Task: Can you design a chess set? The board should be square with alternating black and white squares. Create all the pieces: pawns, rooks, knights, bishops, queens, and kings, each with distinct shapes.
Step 1654:
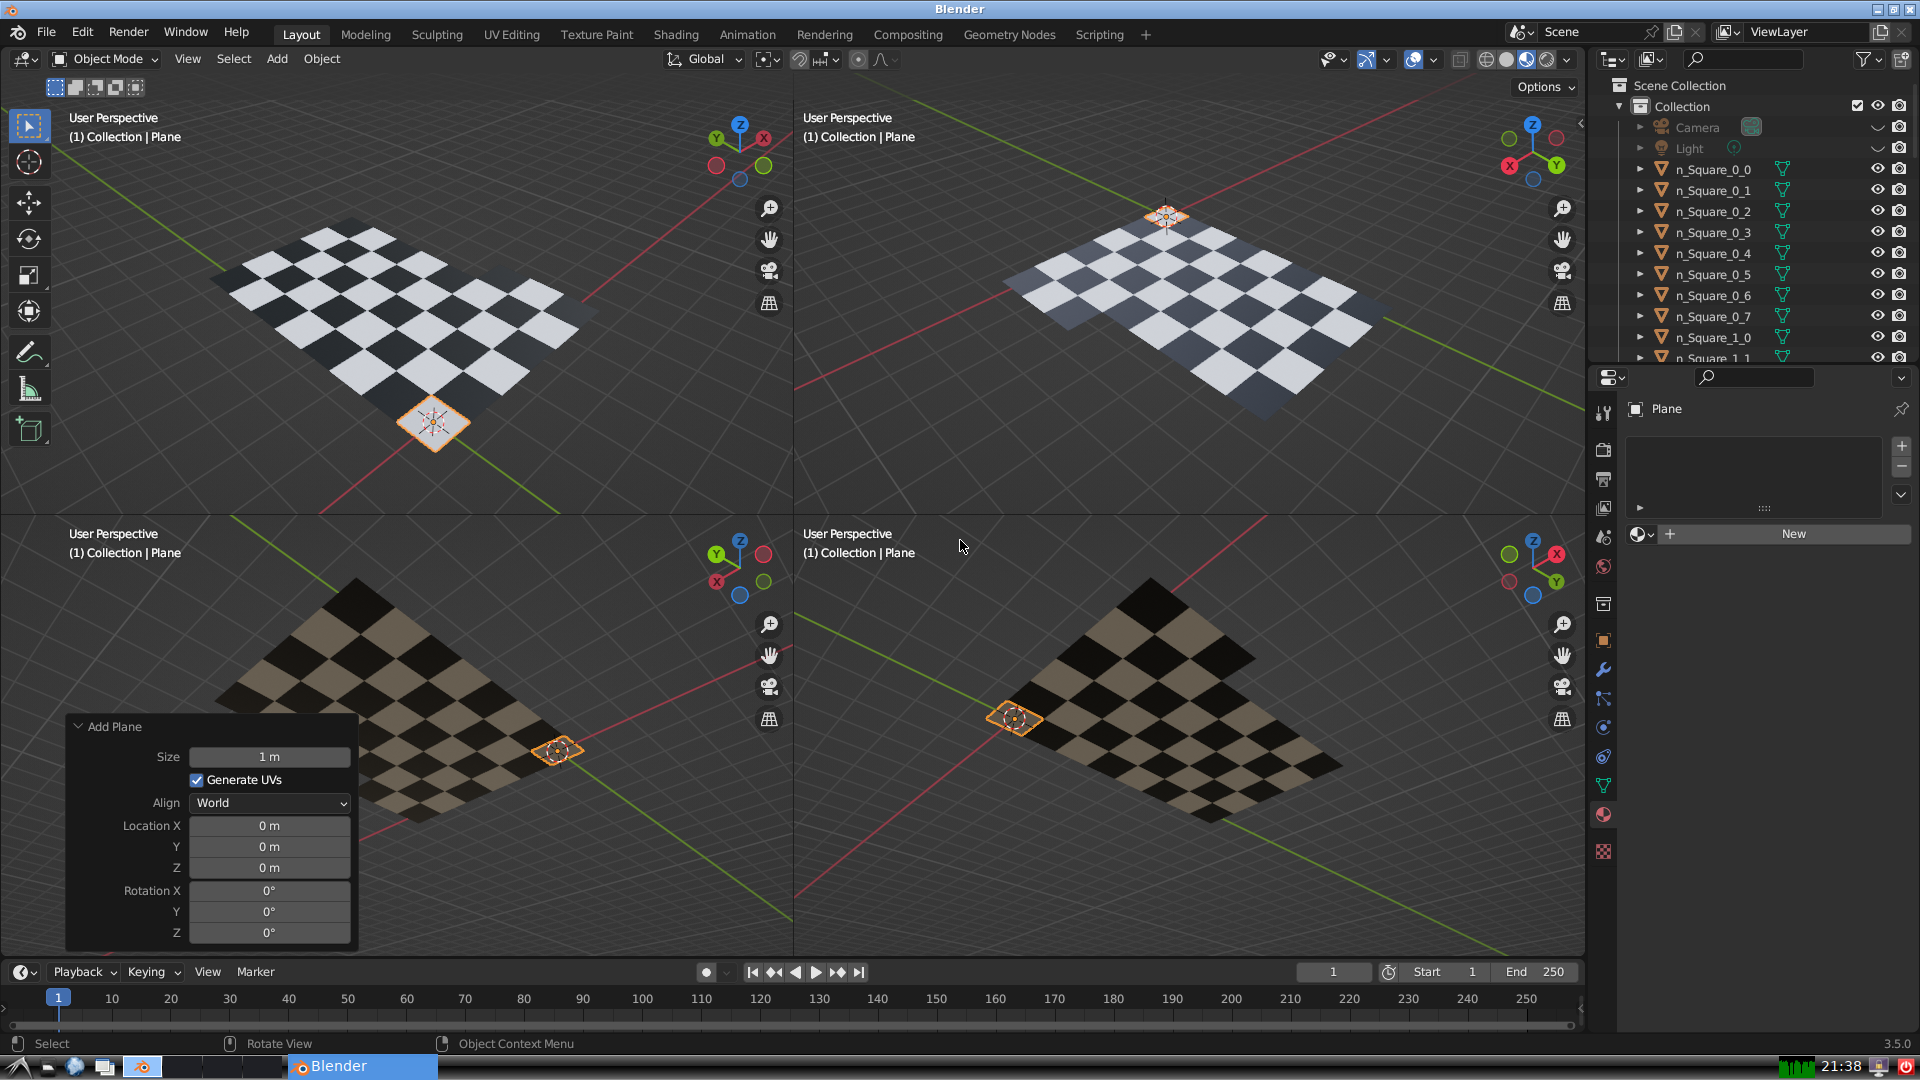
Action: {"key_press": ['Ctrl, Home']}